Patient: sex F, age 69
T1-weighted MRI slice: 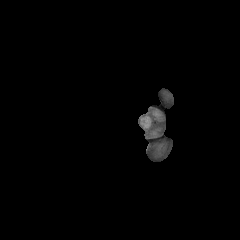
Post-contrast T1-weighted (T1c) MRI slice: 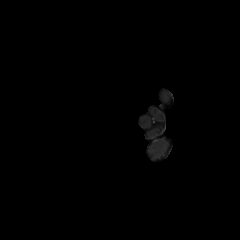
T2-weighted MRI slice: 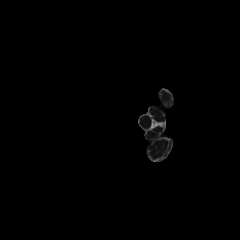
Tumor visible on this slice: no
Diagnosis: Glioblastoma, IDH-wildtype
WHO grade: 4